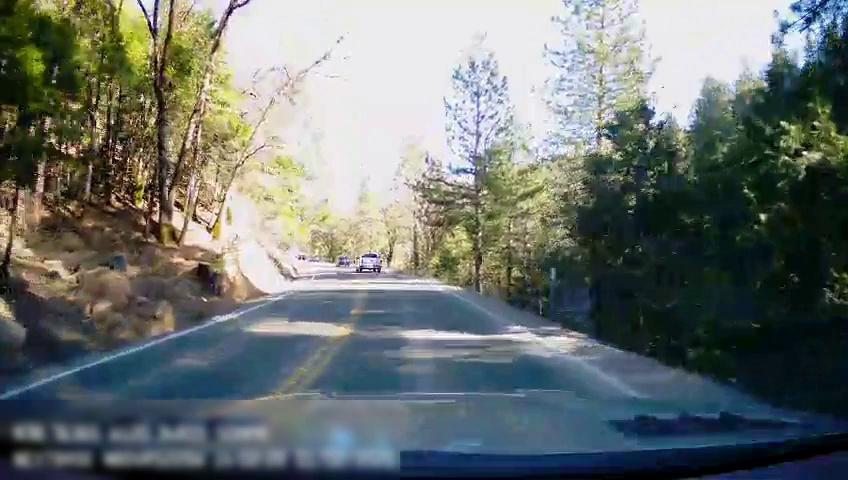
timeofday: Day
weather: Sunny
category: Drivable Space
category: Drivable Space
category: Vehicles | Truck
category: Vehicles | Car
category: Lanes | Opposite Lane
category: Lanes | Current Lane
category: Lanes | Opposite Lane
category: Lanes | Current Lane